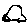
Label: car